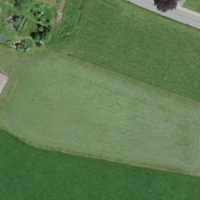
EUNIS habitat code: 24
Species observed at this site:
Bromus hordeaceus